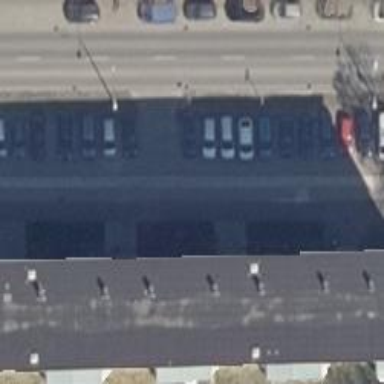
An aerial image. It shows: Parking aisle designated as service road.